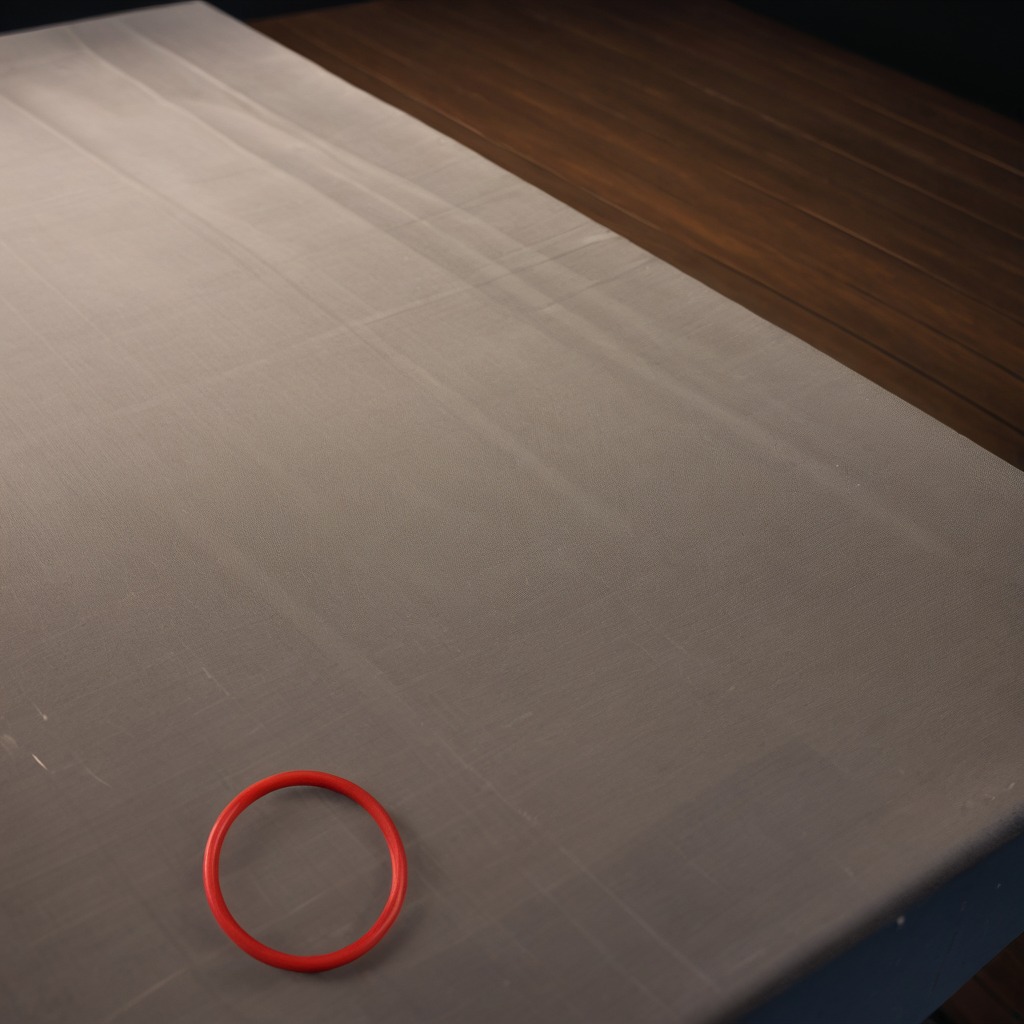
A rubber O-ring lying on a wooden table.